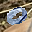
Label: 0